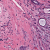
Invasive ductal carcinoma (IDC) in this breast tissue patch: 1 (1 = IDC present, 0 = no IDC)